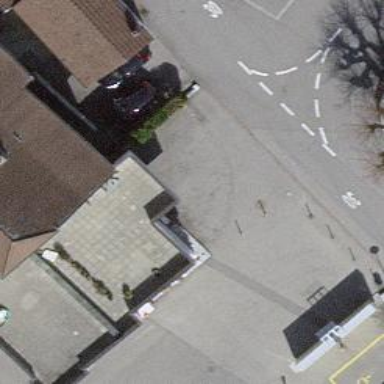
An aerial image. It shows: Post office.